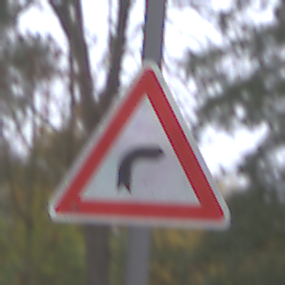
Verkehrszeichen: KurveRechts
Umgebung: Outdoor, Nature
Tageszeit: Midday
Wetter: Overcast
Licht: Natural
Jahreszeit: Autumn
Kontrast: LowContrast